Field crop: tomato
Growth stage: 1
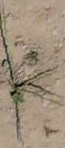
Species: cyperus